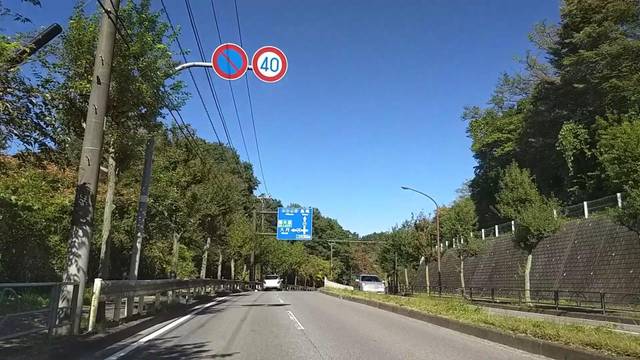
Region: Japan
Coordinates: 35.628, 139.284